Field crop: maize
Growth stage: 2
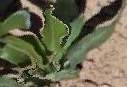
Species: maize